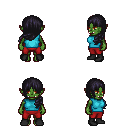
a pixel art fantasy rpg character, female body template, orc, green skin, teal sleeveless shirt, red pants, raven left-swept hairstyle, black shoes, four views (front, back, left, right), 2x2 character sprite sheet, small pixel art, hard edges, no anti-aliasing